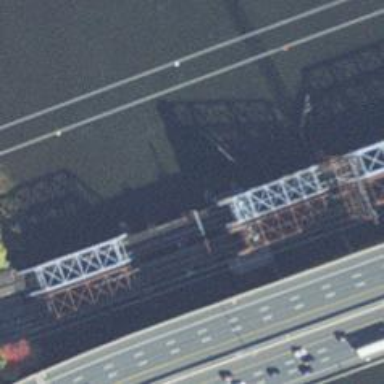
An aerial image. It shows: Bascule movable bridge with electrified rails and contact line.